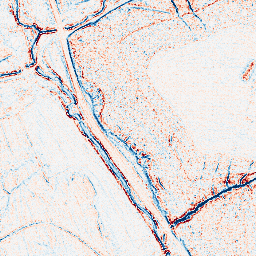
Category: edge_preserving
Decomposition family: bilateral
Decomposition parameters: d: 5
sigma_color: 25
sigma_space: 50
Upsampling method: sinc_blackman
Upsampling parameters: scale: 8
kernel_size: 16
Upsampling scale: 8